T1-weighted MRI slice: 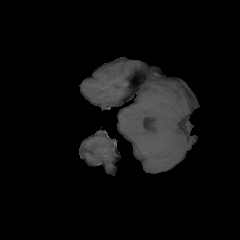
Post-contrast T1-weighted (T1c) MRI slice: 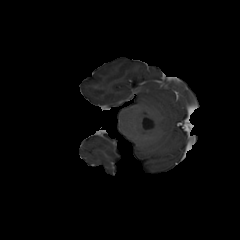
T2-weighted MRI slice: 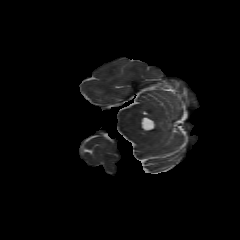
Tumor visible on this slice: no